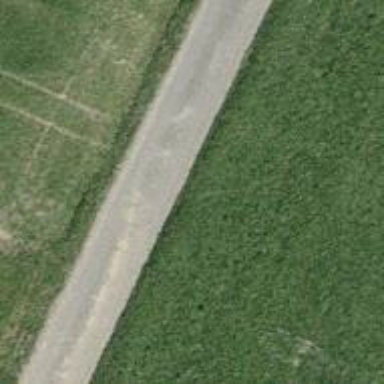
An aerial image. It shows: Asphalt track with grade 1 tracktype.